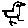
Label: bird